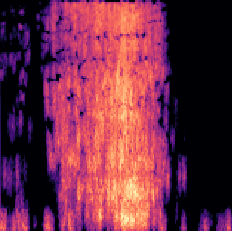
Sound class: Sea waves